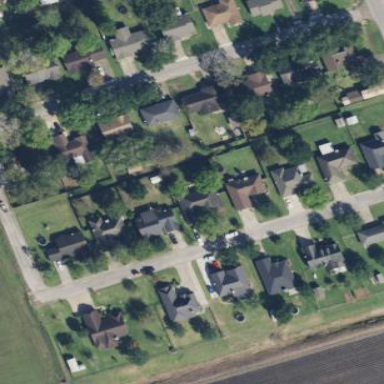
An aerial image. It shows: Residential area consisting of single-family homes.